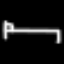
Label: bed